Question: Where I live (Copenhagen, Denmark) there is a taxi company which offers to send you an SMS when the car you ordered is about to arrive.
The SMSs are unlike any I have received on my iPhone in that they appear fullscreen and are not saved to the SMS application. See this screenshot:

As soon as you press "Dismiss" the message is completely gone. No trace of it in the SMS application.
I was thinking that the ability to do this could be useful for apps in some way. Perhaps offered instead of a regular push notification for super important things. But most of all I am curious to learn what's going on.
- Is this a regular SMS or some sort of cell network alert?- How can these be sent? Is it content formatting which triggers this special display or is it a protocol feature?- How would they appear on other phones?- If it is not a regular SMS but some sort of network alert would it be possible to send one to a 3G-enabled iPad?
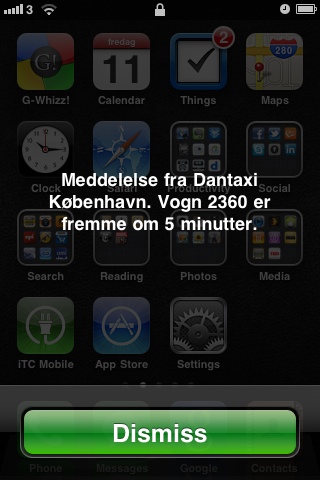
Answer: Prefix your text messages with '*go'.
See <URL>!
Be sure to see <URL> can do this.